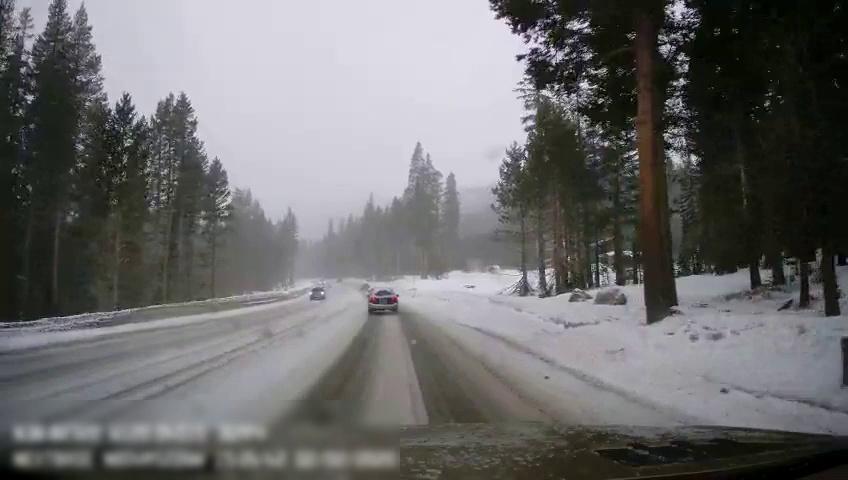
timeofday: Day
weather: Snowy
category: Drivable Space
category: Vehicles | SUV
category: Vehicles | SUV